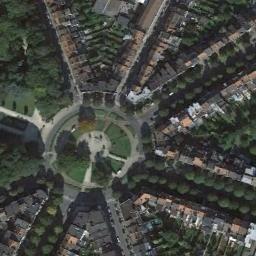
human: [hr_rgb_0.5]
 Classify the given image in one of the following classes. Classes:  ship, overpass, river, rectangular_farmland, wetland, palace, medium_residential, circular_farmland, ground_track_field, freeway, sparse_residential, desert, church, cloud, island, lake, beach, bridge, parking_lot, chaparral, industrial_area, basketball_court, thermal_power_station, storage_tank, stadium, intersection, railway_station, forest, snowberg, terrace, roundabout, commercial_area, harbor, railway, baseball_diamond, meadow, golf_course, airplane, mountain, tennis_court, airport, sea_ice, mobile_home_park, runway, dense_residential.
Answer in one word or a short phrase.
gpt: roundabout